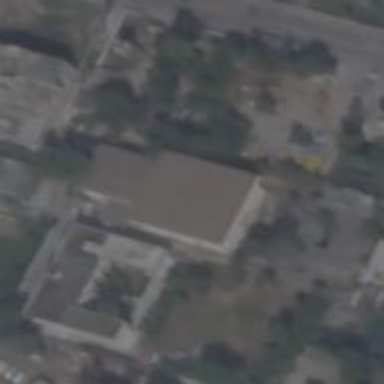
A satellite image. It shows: University.